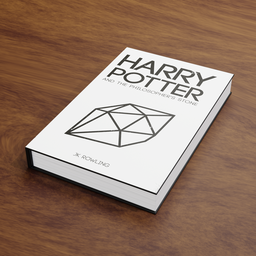
Label: tools